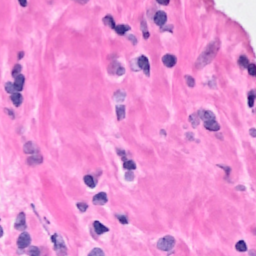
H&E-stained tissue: Breast